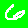
Digit: 6